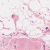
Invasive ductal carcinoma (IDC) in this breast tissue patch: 0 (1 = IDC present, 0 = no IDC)